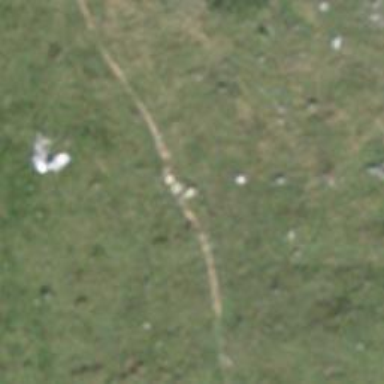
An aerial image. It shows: Path.